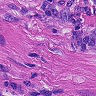
Metastatic tissue present: yes